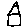
Label: house